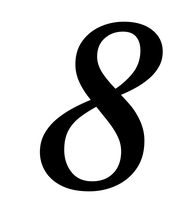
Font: LibreCaslonText-Italic_Medium_Italic